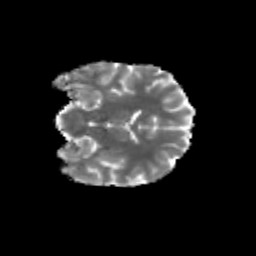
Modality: MD
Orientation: coronal
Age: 19
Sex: female
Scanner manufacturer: siemens
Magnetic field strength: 3 T
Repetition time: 3.5 s
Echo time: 0.125 s